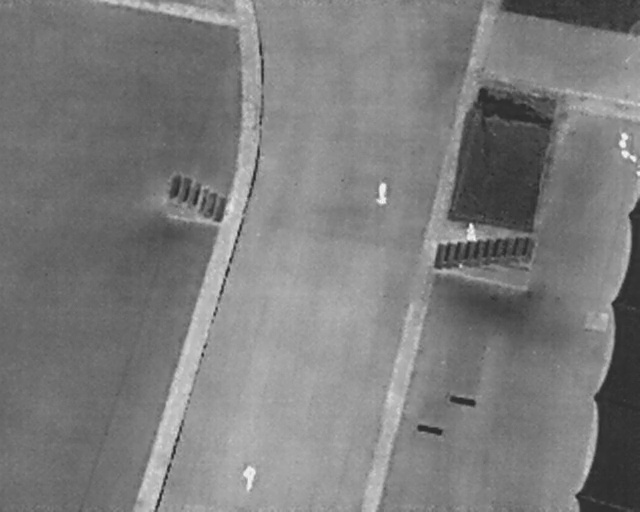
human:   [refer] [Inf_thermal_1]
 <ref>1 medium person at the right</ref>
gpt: <box>[[72, 44, 75, 46, 2]]</box>

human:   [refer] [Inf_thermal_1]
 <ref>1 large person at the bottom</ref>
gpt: <box>[[36, 91, 41, 94, 2]]</box>